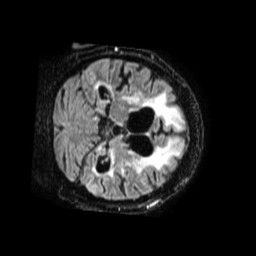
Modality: FLAIR
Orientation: coronal
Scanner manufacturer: philips
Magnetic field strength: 1.5 T
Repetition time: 4.8 s
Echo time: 0.3437 s